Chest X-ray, PA view. Patient: 49 years old, sex M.
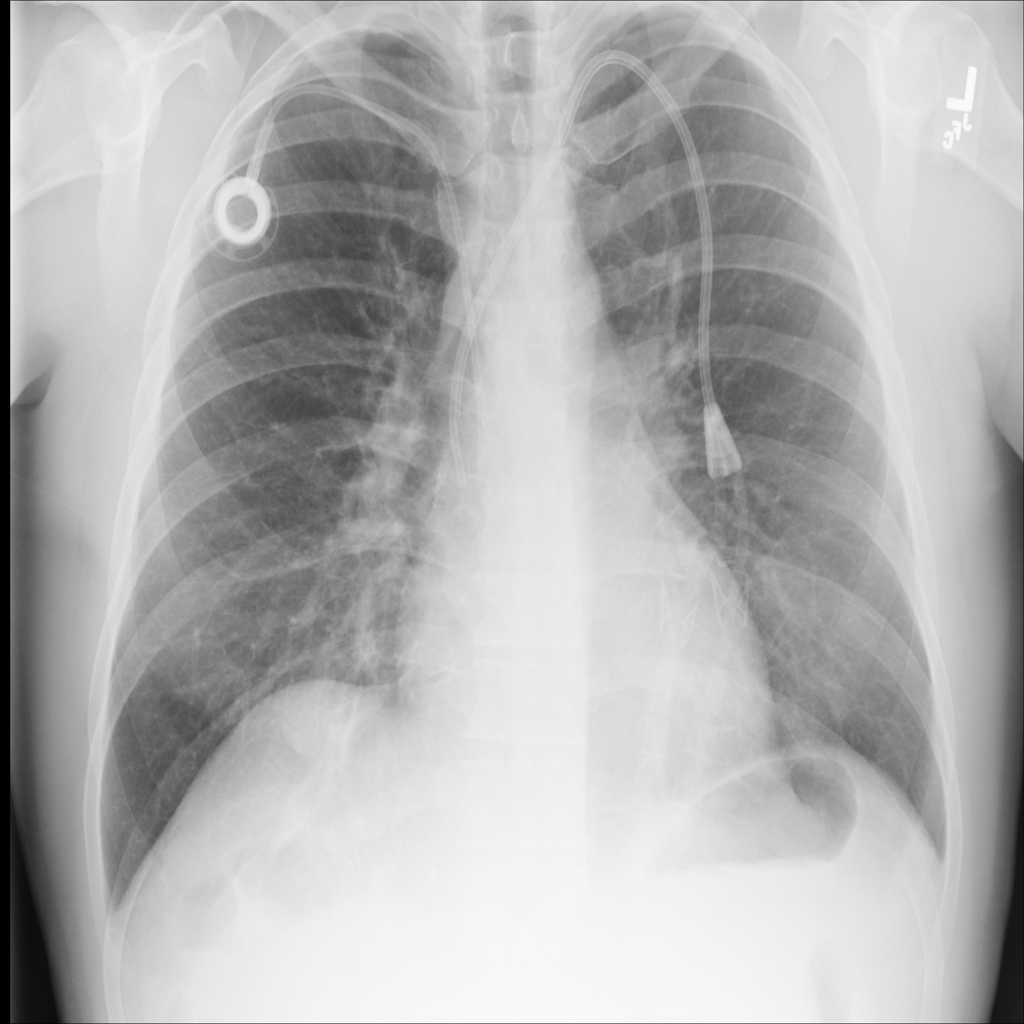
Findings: No Finding